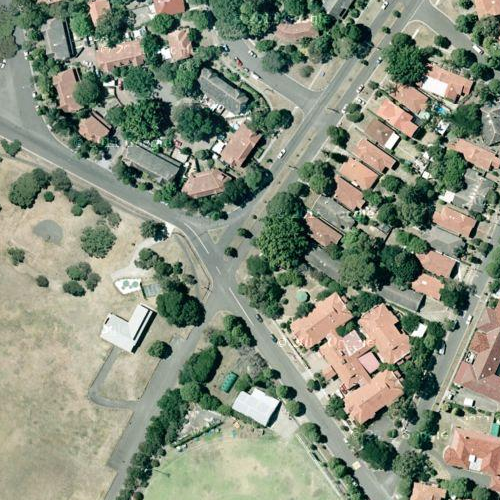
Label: sydney